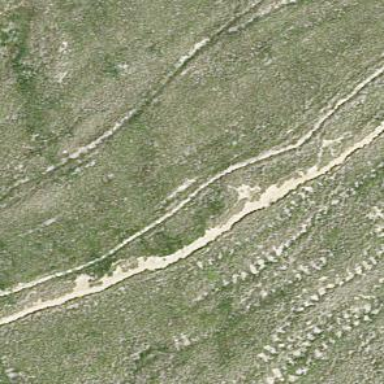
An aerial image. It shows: Unpaved path.